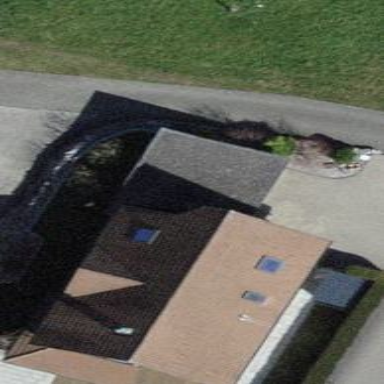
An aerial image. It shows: Garage building.